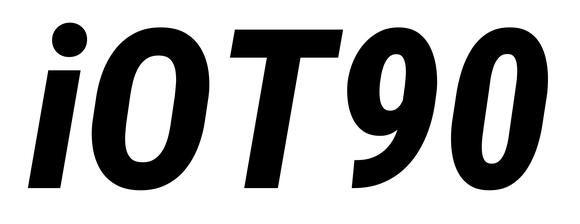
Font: Roboto-Italic_Condensed_ExtraBold_Italic